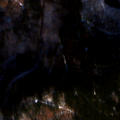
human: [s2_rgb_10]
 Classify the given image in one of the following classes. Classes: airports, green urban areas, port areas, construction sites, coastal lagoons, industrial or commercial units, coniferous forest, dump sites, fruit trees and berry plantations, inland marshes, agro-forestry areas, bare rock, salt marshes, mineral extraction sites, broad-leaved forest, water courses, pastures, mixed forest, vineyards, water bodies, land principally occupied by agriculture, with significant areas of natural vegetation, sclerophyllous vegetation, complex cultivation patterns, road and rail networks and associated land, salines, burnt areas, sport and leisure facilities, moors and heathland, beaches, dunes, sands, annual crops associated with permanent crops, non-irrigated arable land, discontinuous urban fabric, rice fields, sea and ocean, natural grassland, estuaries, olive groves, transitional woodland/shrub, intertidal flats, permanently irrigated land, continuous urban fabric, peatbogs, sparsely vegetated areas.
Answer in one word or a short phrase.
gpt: broad-leaved forest, coniferous forest, mixed forest